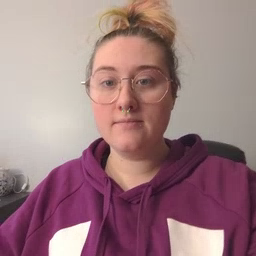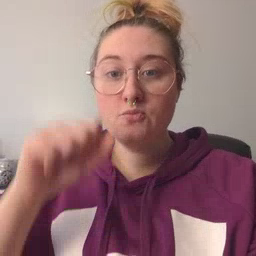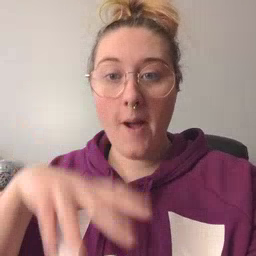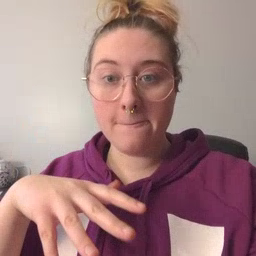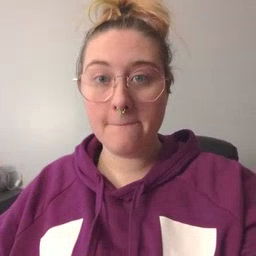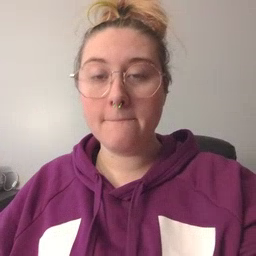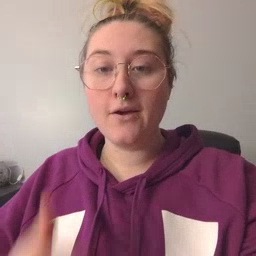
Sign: drop